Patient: sex M, age 60
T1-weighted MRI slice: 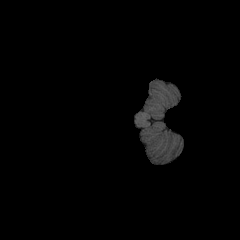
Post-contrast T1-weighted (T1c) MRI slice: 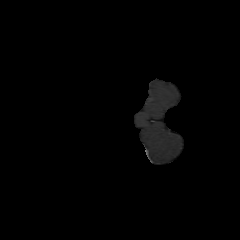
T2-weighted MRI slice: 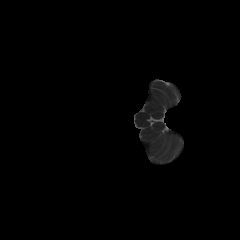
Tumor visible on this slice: no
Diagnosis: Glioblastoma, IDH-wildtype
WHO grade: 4